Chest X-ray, PA view. Patient: 49 years old, sex F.
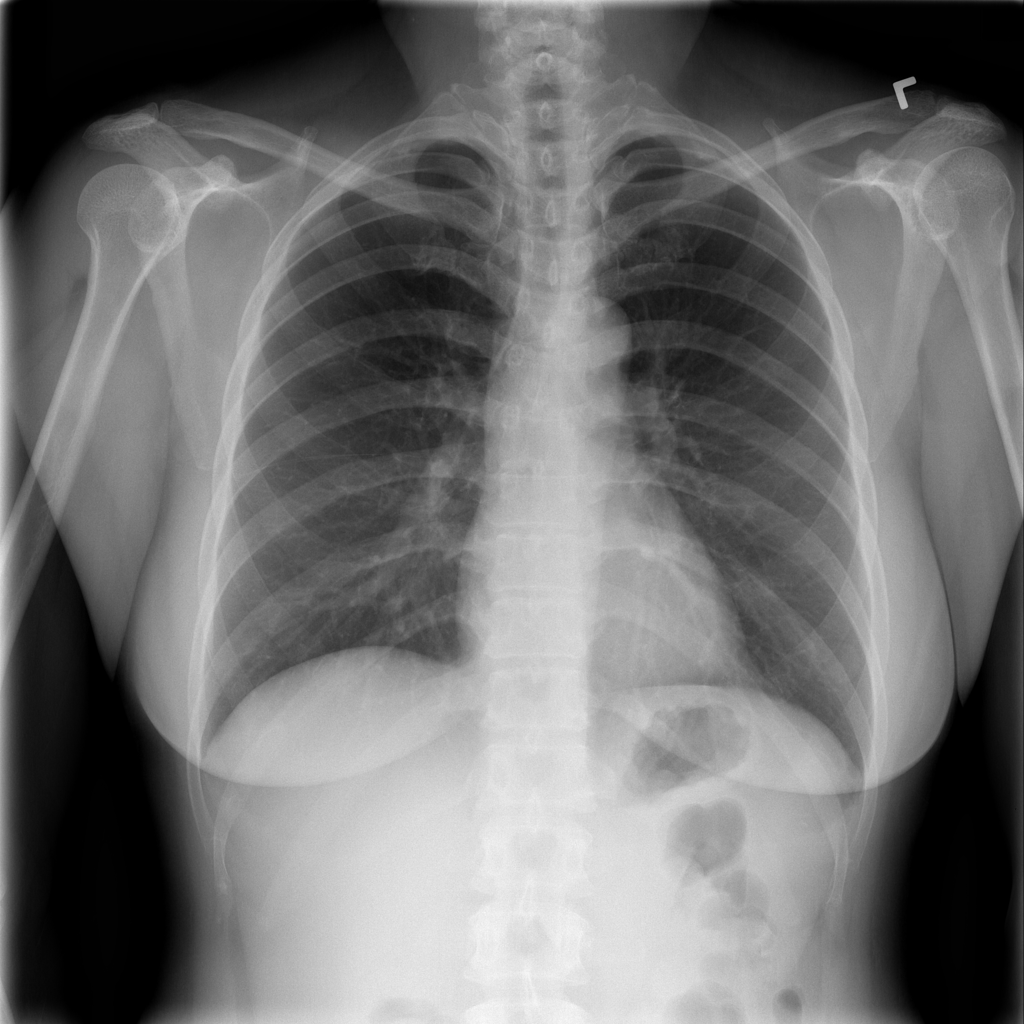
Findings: Pleural_Thickening